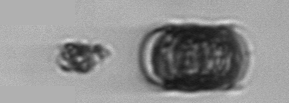
Label: Paralia_sulcata